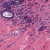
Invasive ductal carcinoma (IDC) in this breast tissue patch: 1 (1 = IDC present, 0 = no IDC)